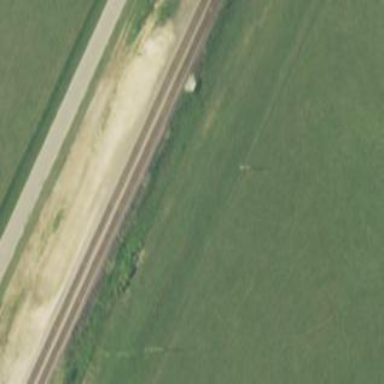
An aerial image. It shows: Railway area.